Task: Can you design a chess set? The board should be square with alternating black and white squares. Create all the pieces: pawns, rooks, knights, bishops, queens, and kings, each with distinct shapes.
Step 771:
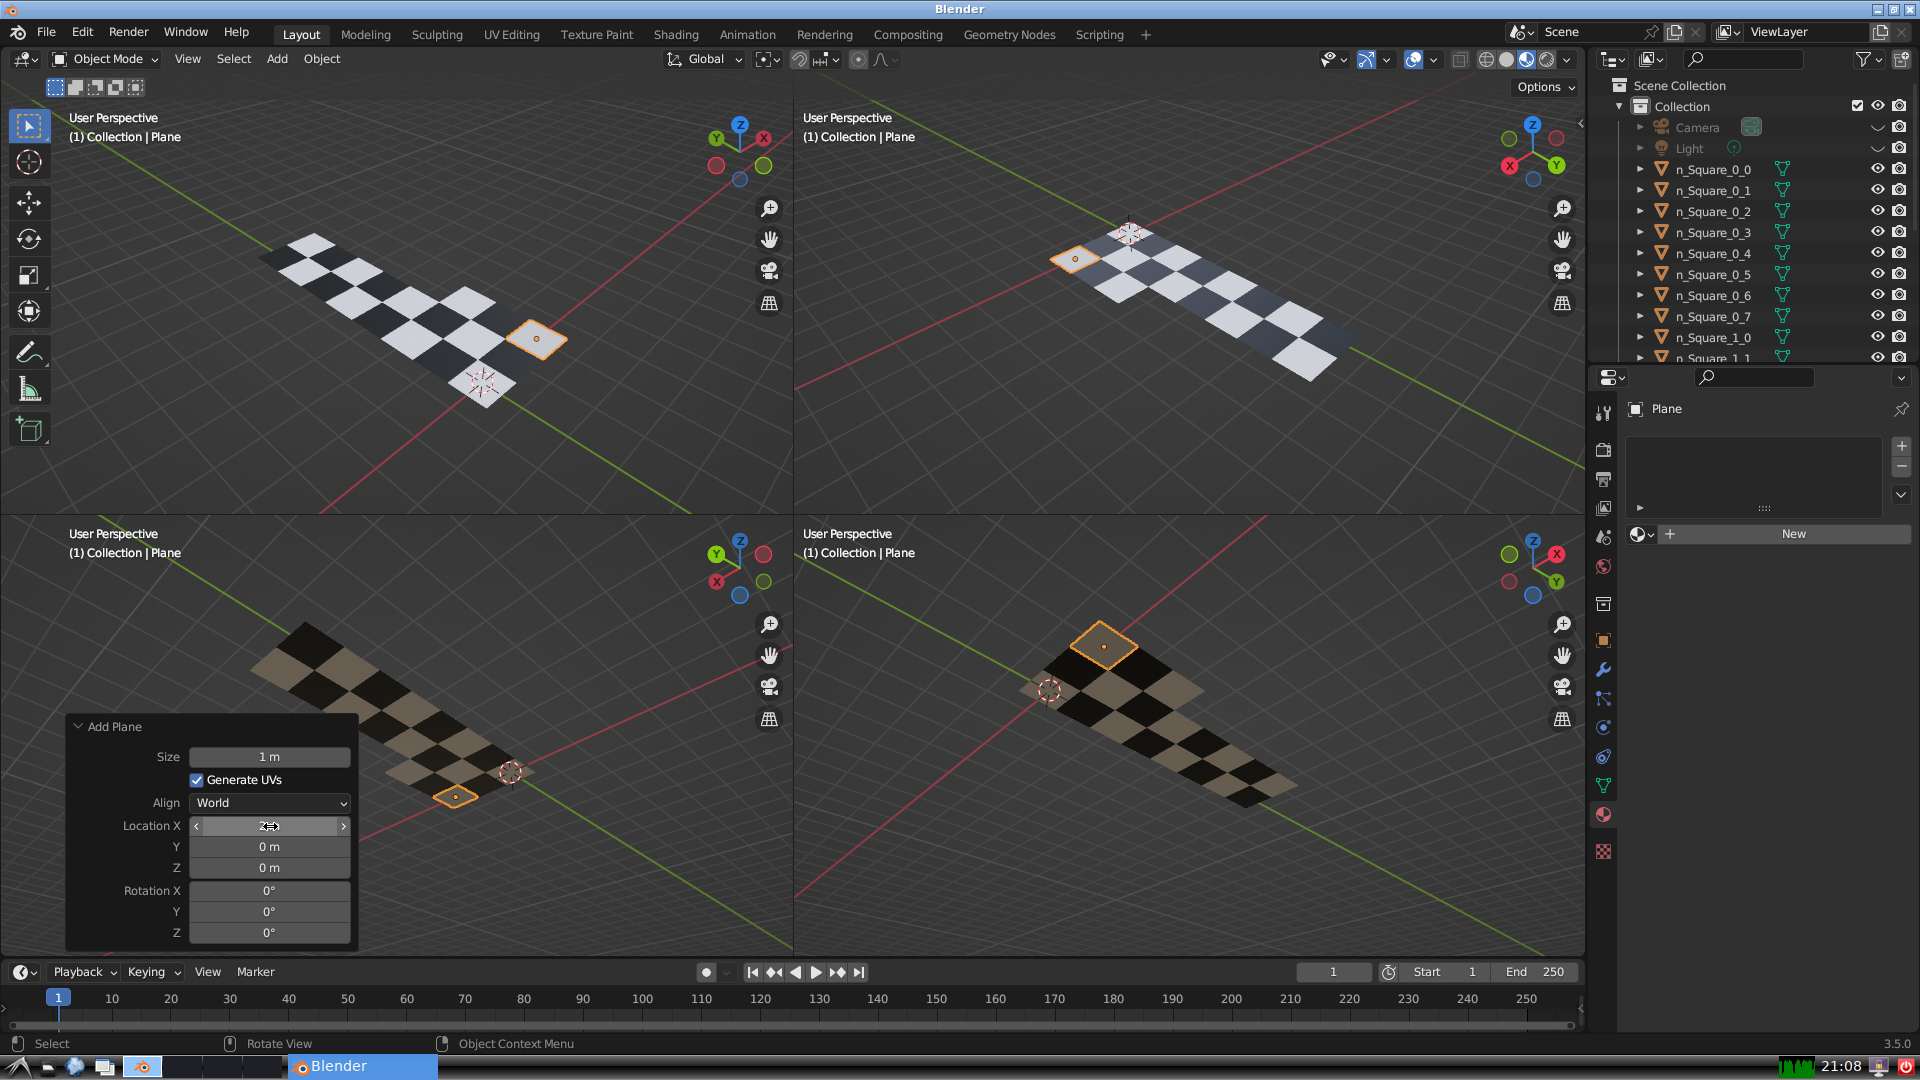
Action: {"mouse_move": [270, 846]}